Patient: sex M, age 62
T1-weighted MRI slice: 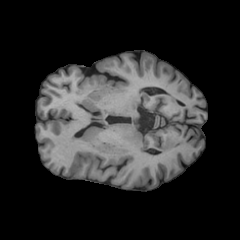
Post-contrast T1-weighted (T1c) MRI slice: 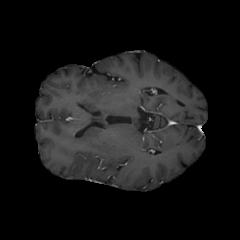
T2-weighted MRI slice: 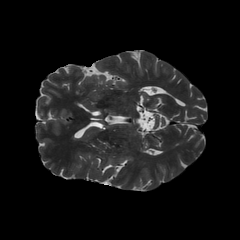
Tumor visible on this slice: no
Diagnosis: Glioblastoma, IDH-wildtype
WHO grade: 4